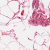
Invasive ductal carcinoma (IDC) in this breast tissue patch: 0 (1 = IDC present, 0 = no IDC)